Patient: sex F, age 75
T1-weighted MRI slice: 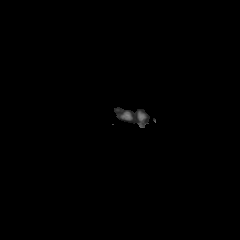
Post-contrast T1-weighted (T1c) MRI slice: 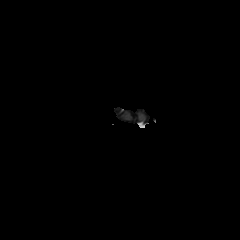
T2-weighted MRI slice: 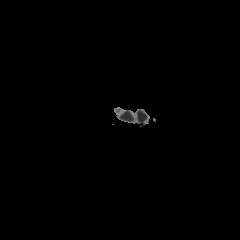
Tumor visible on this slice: no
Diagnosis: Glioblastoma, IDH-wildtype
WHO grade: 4